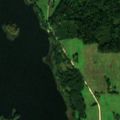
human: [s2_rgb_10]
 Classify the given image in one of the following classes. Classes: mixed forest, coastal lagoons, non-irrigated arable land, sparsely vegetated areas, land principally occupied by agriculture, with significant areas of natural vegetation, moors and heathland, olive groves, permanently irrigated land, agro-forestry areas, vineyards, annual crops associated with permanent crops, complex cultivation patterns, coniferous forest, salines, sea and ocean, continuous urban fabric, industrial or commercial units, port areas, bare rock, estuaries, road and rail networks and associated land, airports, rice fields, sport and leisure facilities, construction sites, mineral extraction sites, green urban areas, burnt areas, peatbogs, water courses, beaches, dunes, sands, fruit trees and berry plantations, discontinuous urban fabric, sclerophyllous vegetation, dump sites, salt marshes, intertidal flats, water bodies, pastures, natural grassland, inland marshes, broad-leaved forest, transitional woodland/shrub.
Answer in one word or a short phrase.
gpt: non-irrigated arable land, land principally occupied by agriculture, with significant areas of natural vegetation, broad-leaved forest, mixed forest, water bodies